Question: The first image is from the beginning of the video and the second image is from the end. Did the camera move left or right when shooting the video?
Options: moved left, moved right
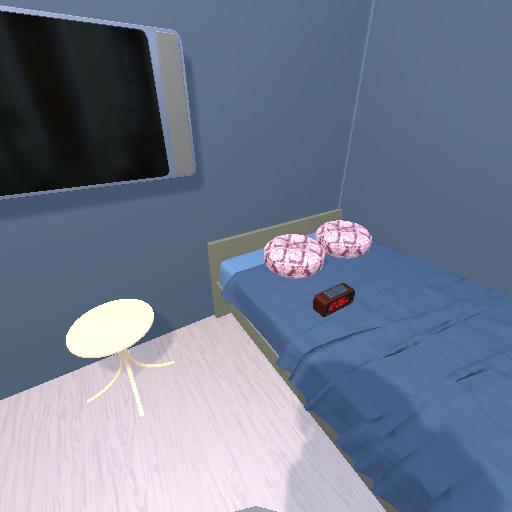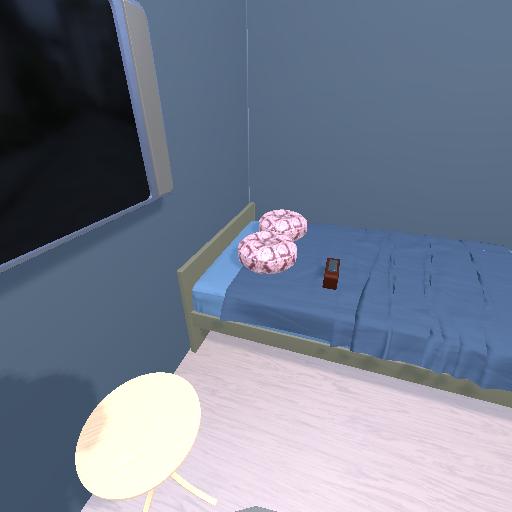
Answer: moved left